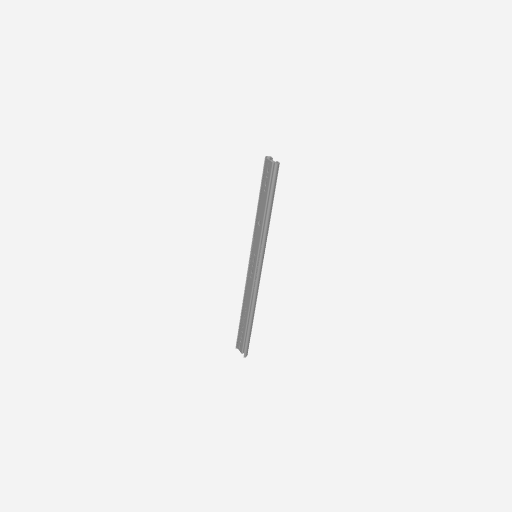
Part: ViperSlide14Ball